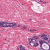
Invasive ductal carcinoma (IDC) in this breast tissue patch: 0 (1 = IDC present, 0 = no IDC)